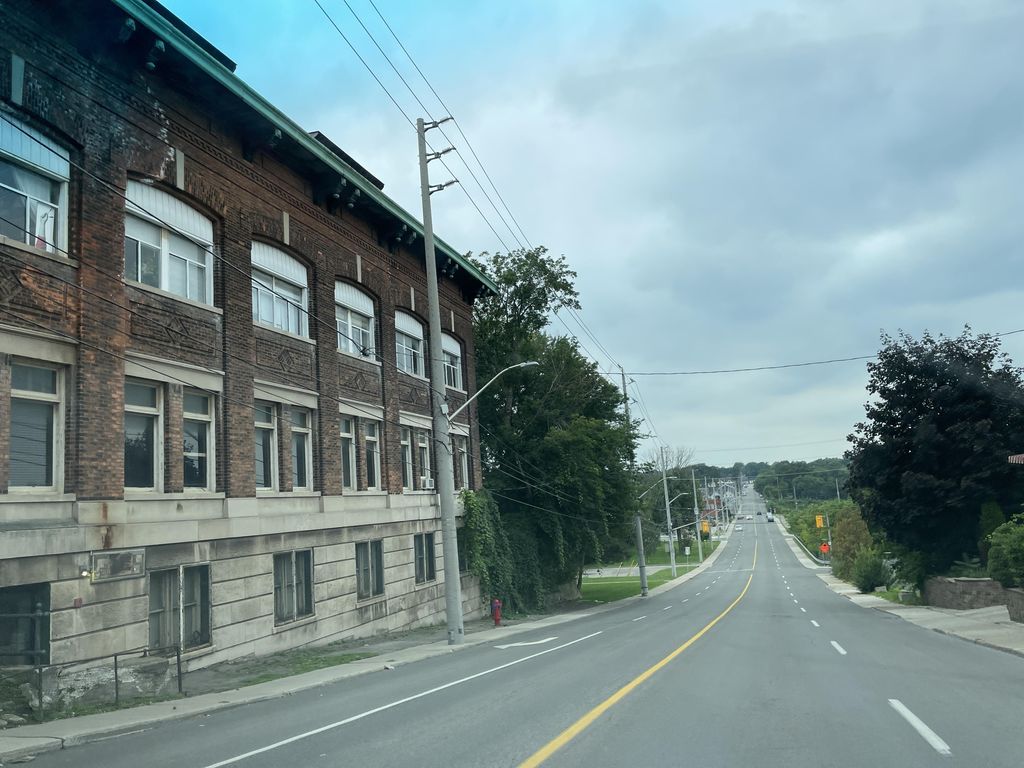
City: hamilton